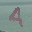
Label: 4